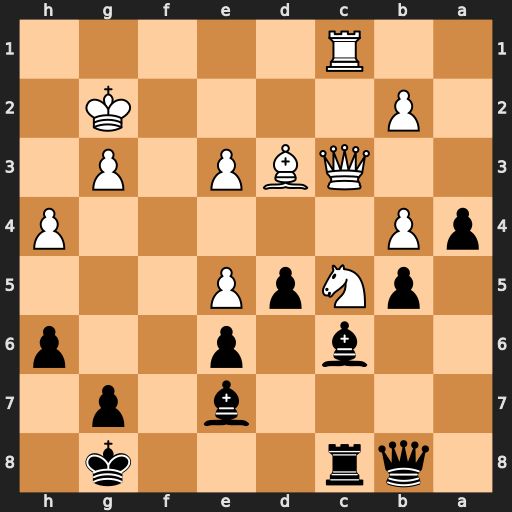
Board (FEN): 1qr3k1/4b1p1/2b1p2p/1pNpP3/pP5P/2QBP1P1/1P4K1/2R5
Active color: b
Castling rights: -
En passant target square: -
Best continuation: d4+ Kh2 dxc3